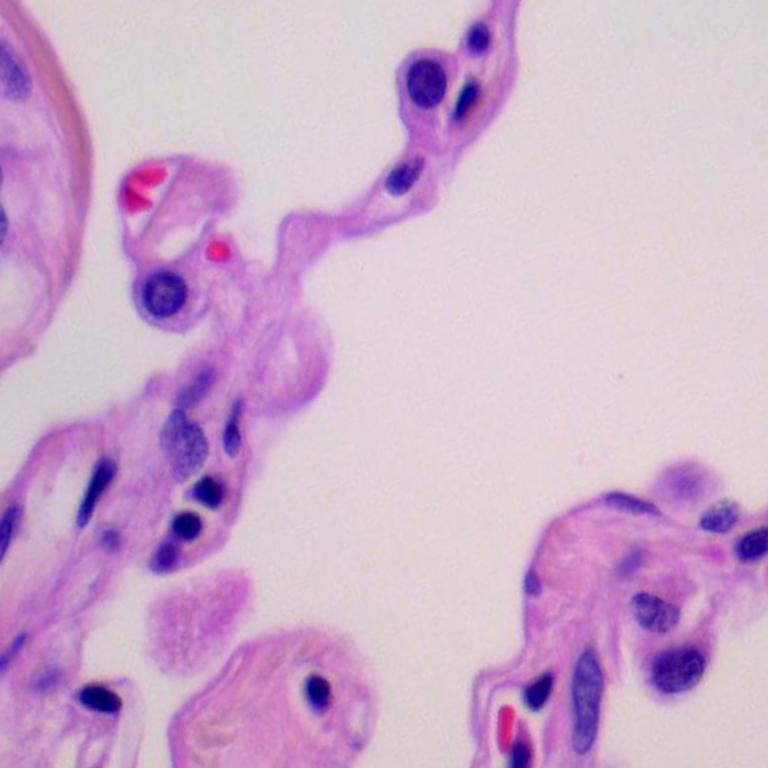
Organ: lung
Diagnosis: benign